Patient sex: F
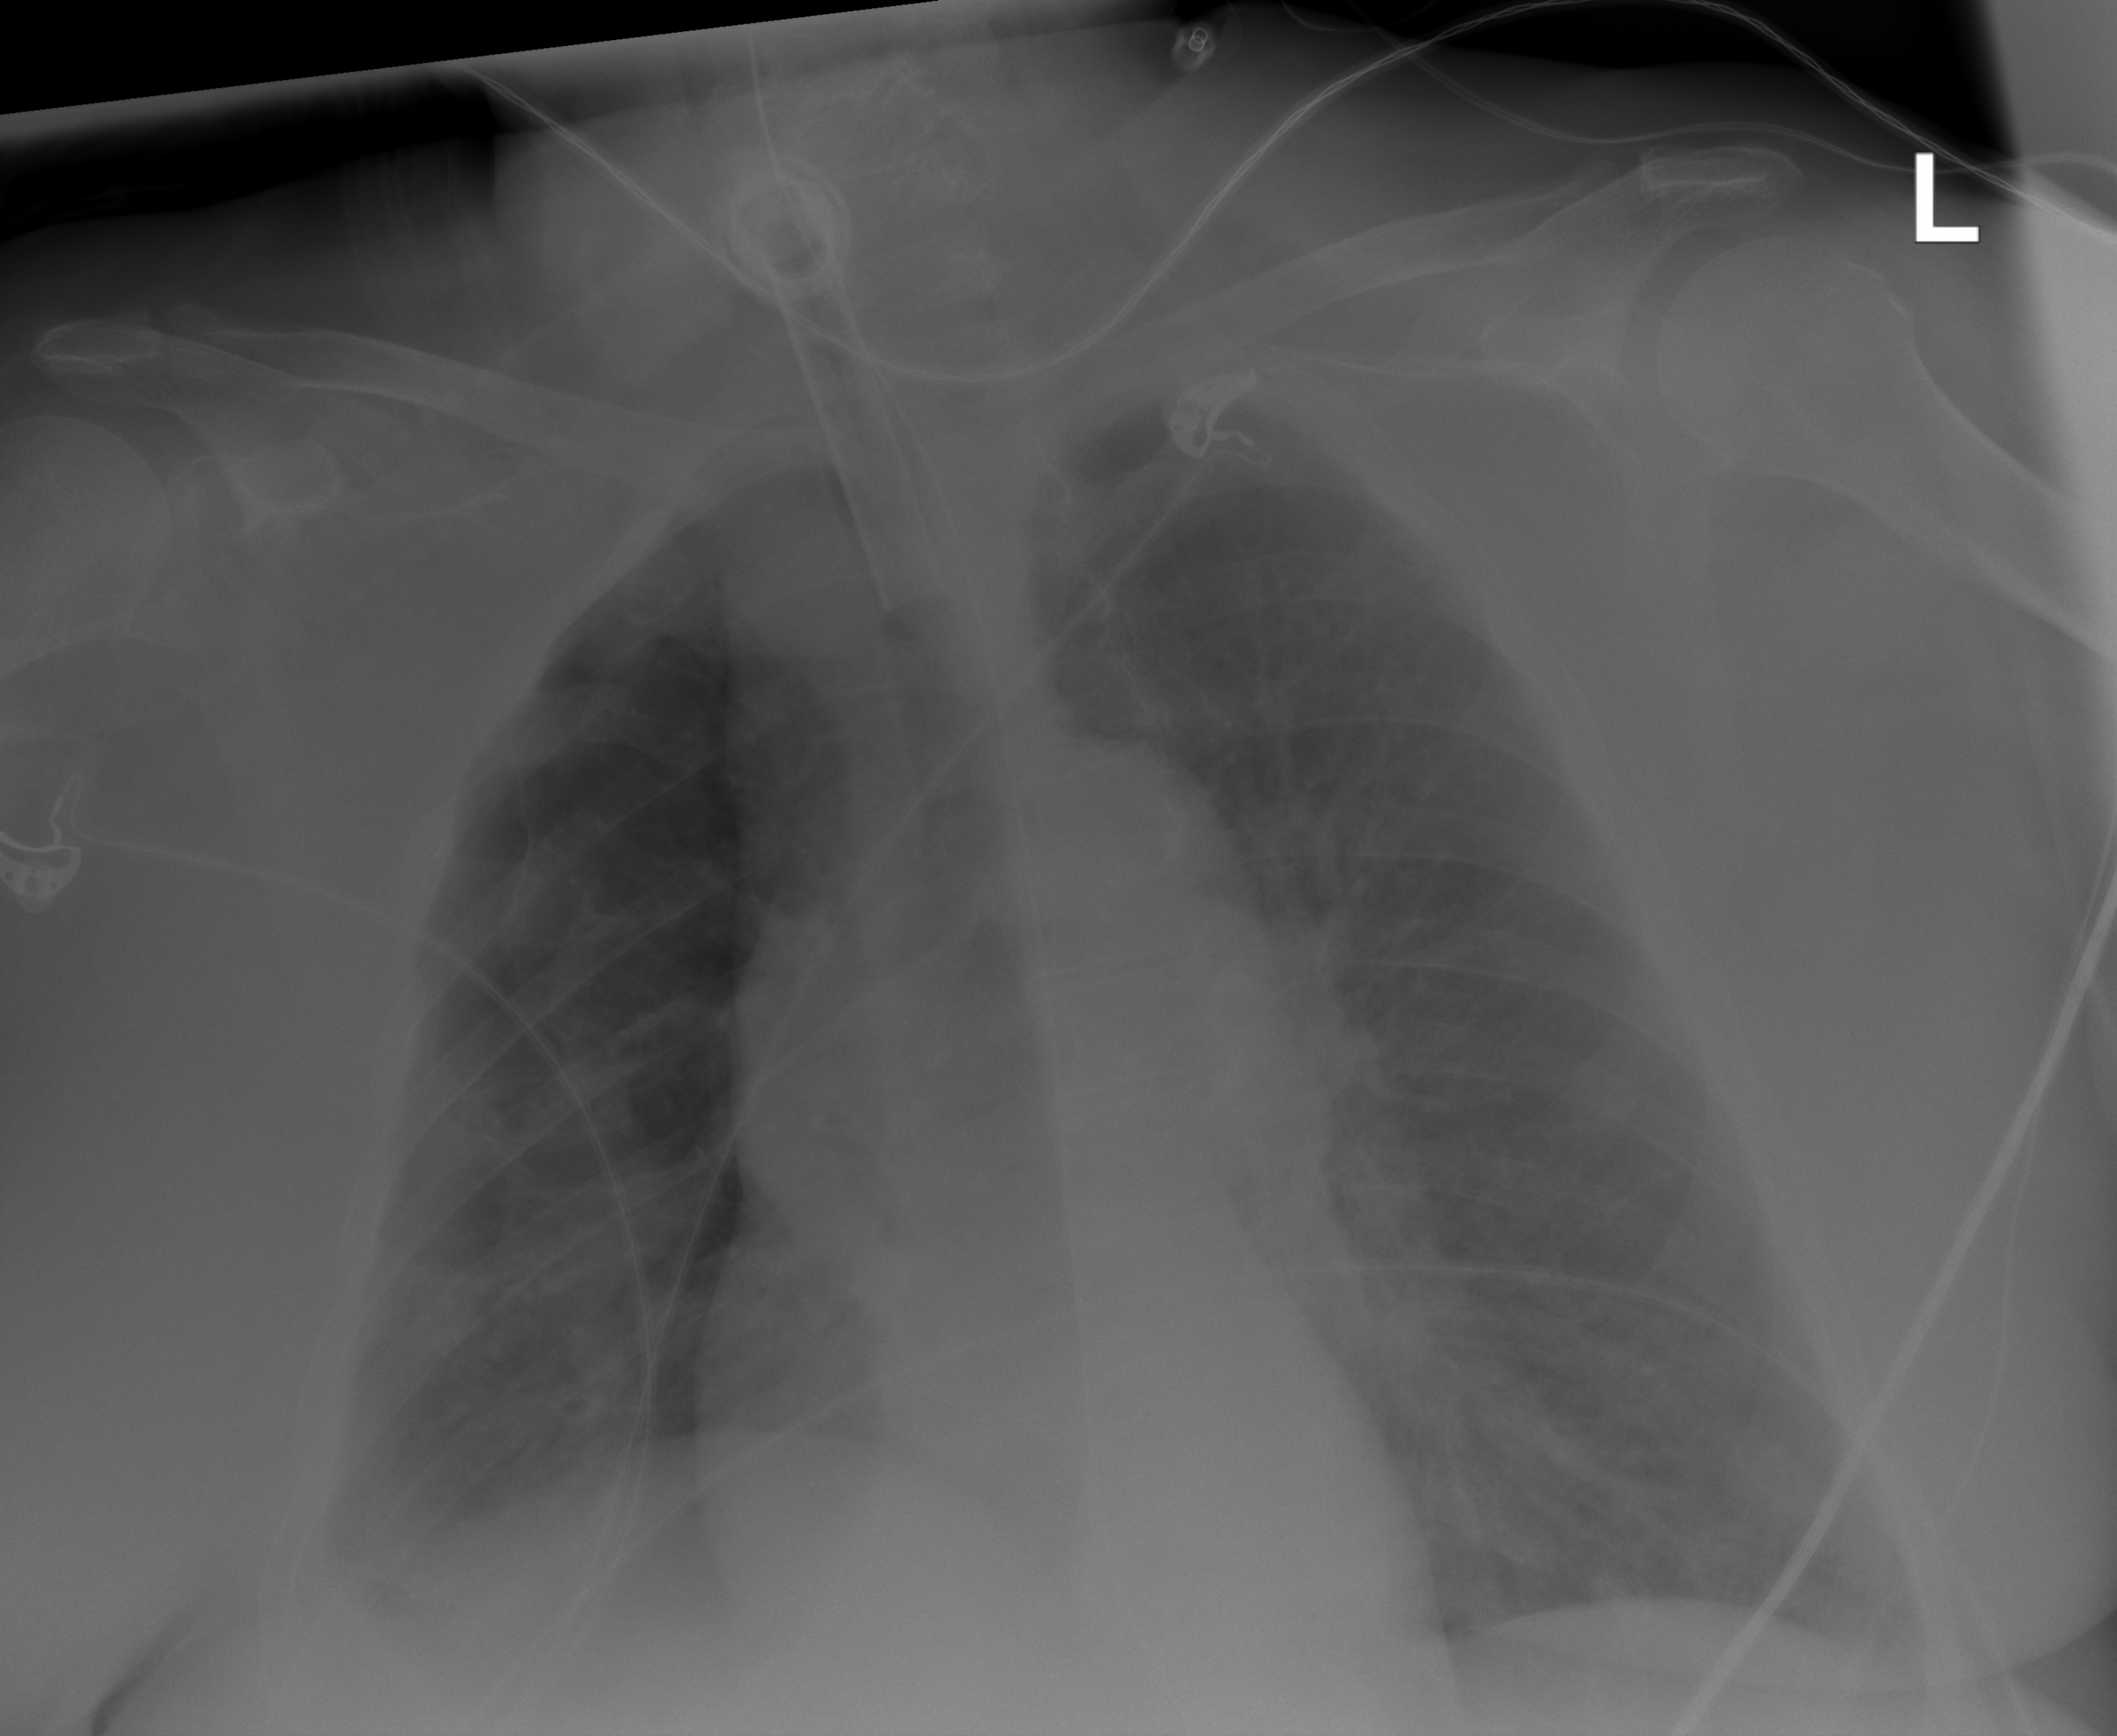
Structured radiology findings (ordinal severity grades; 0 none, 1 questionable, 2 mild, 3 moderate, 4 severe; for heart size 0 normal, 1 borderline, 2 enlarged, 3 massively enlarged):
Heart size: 2
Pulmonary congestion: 2
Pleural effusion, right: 3
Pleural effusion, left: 2
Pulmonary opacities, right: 0
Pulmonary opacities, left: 0
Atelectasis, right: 2
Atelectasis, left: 0